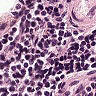
Metastatic tissue present: no